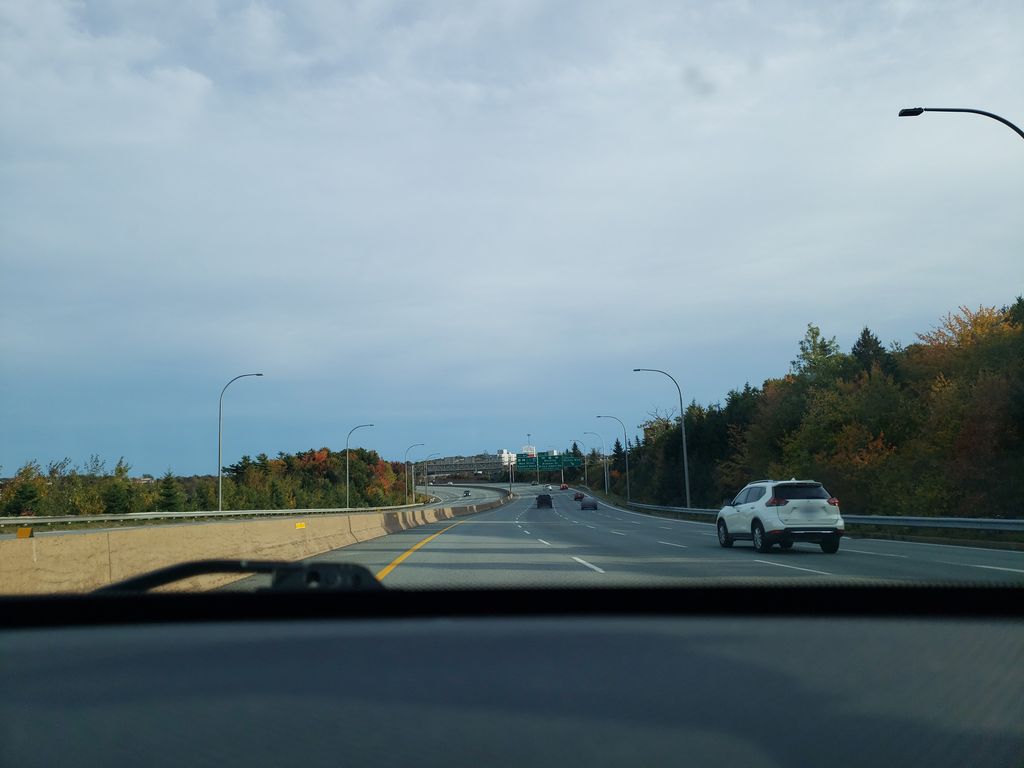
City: halifax